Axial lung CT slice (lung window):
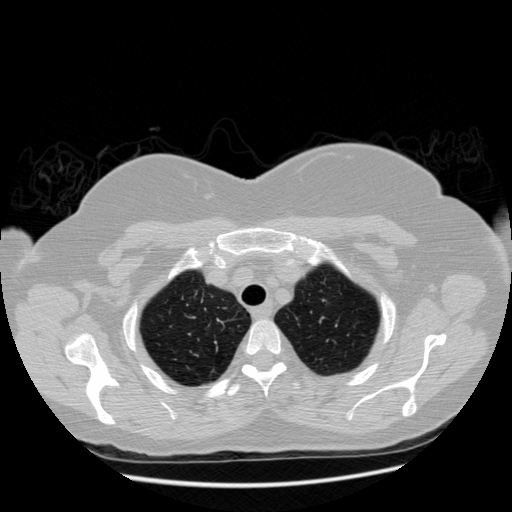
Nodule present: no